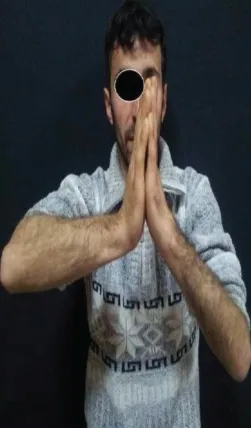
Clinical photos showing the functional results of the patients at second year postoperatively.
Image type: medical_photograph (skin_photograph)